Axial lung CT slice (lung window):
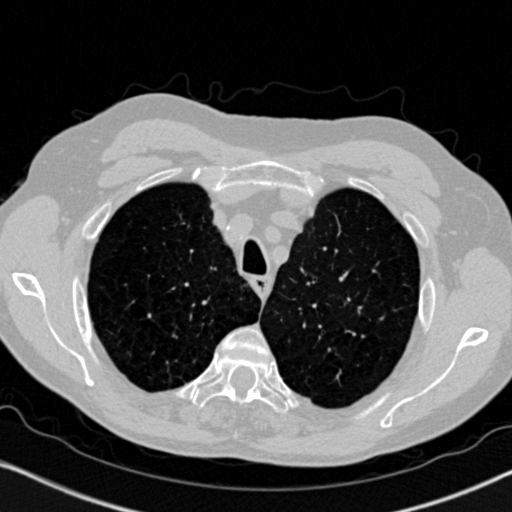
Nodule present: no